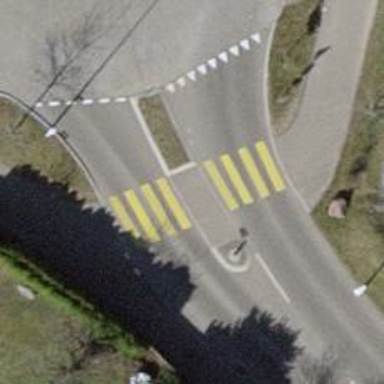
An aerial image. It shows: Uncontrolled zebra crossing on the road.